Chest X-ray. View position: PA
Patient age: 47
Patient sex: F
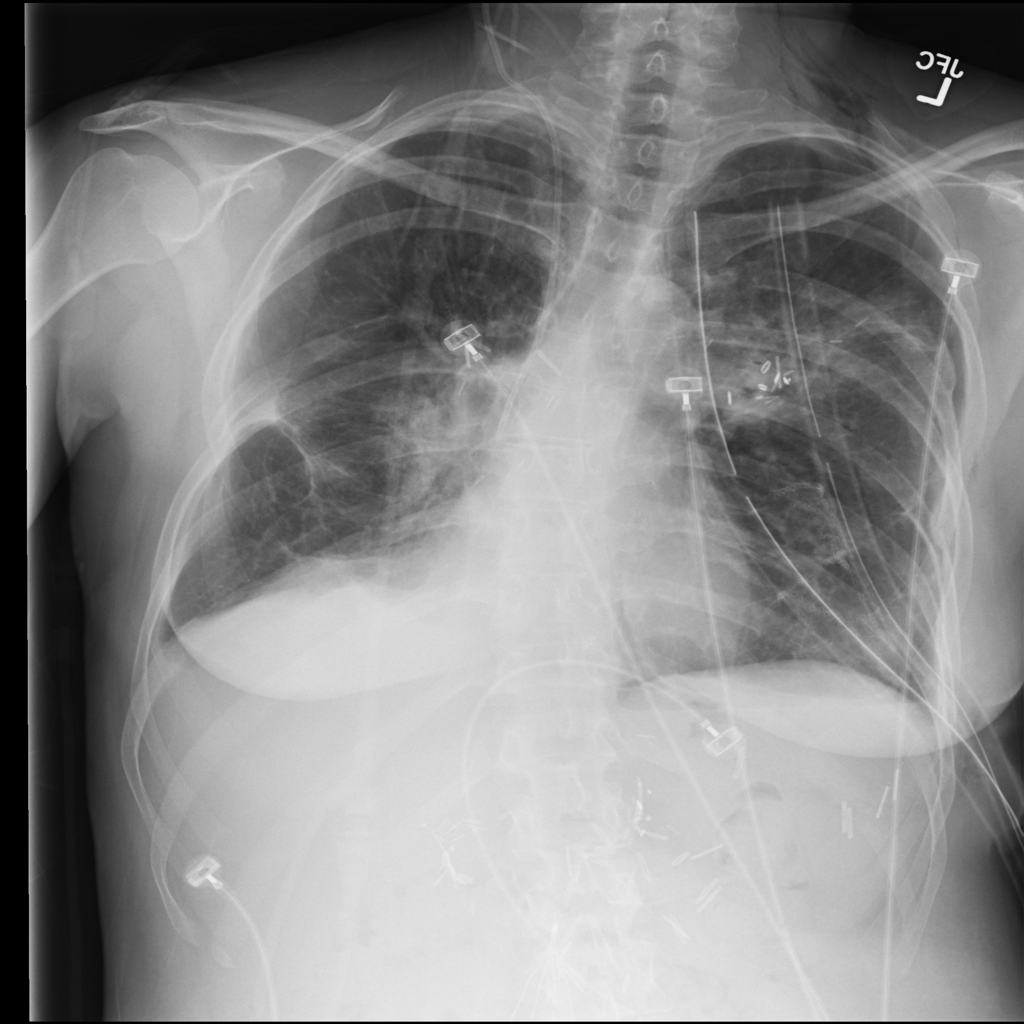
Finding: Pneumothorax